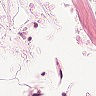
Metastatic tissue present: no